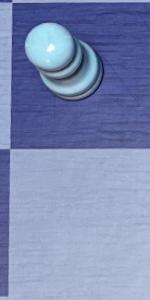
Label: Empty